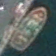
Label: civil